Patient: sex M, age 28
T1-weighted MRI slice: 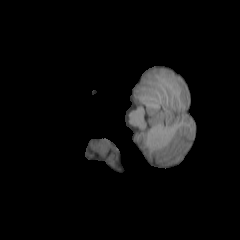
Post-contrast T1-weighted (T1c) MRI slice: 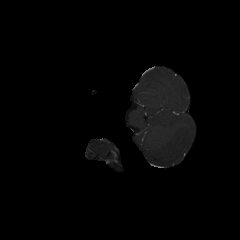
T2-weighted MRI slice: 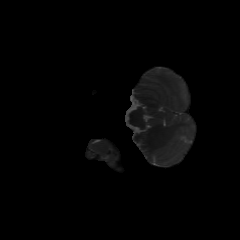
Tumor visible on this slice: no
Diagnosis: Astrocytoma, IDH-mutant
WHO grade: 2